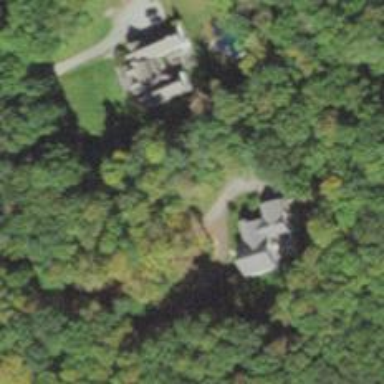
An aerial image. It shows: Residential driveway.